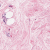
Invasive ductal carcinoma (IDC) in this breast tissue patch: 0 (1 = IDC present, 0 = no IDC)